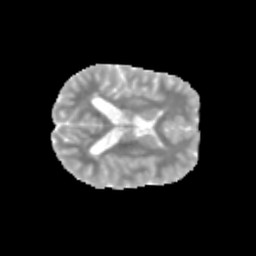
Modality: MD
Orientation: axial
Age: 13
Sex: female
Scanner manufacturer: siemens
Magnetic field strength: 3 T
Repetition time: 3.8 s
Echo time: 0.07 s